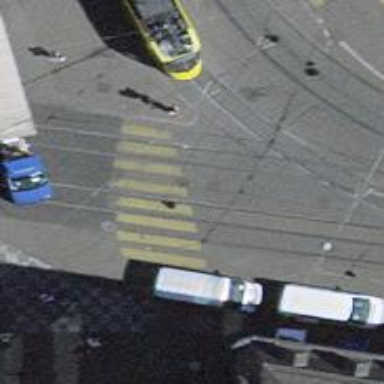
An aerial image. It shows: Tram crossing on the railway.